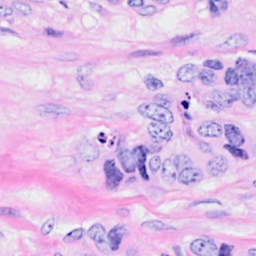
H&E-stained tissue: Breast